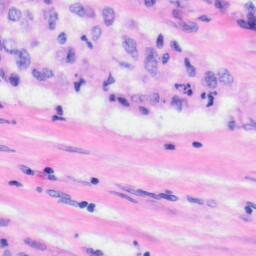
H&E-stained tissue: Liver